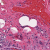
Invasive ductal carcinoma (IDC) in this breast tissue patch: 0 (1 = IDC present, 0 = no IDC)